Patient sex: F
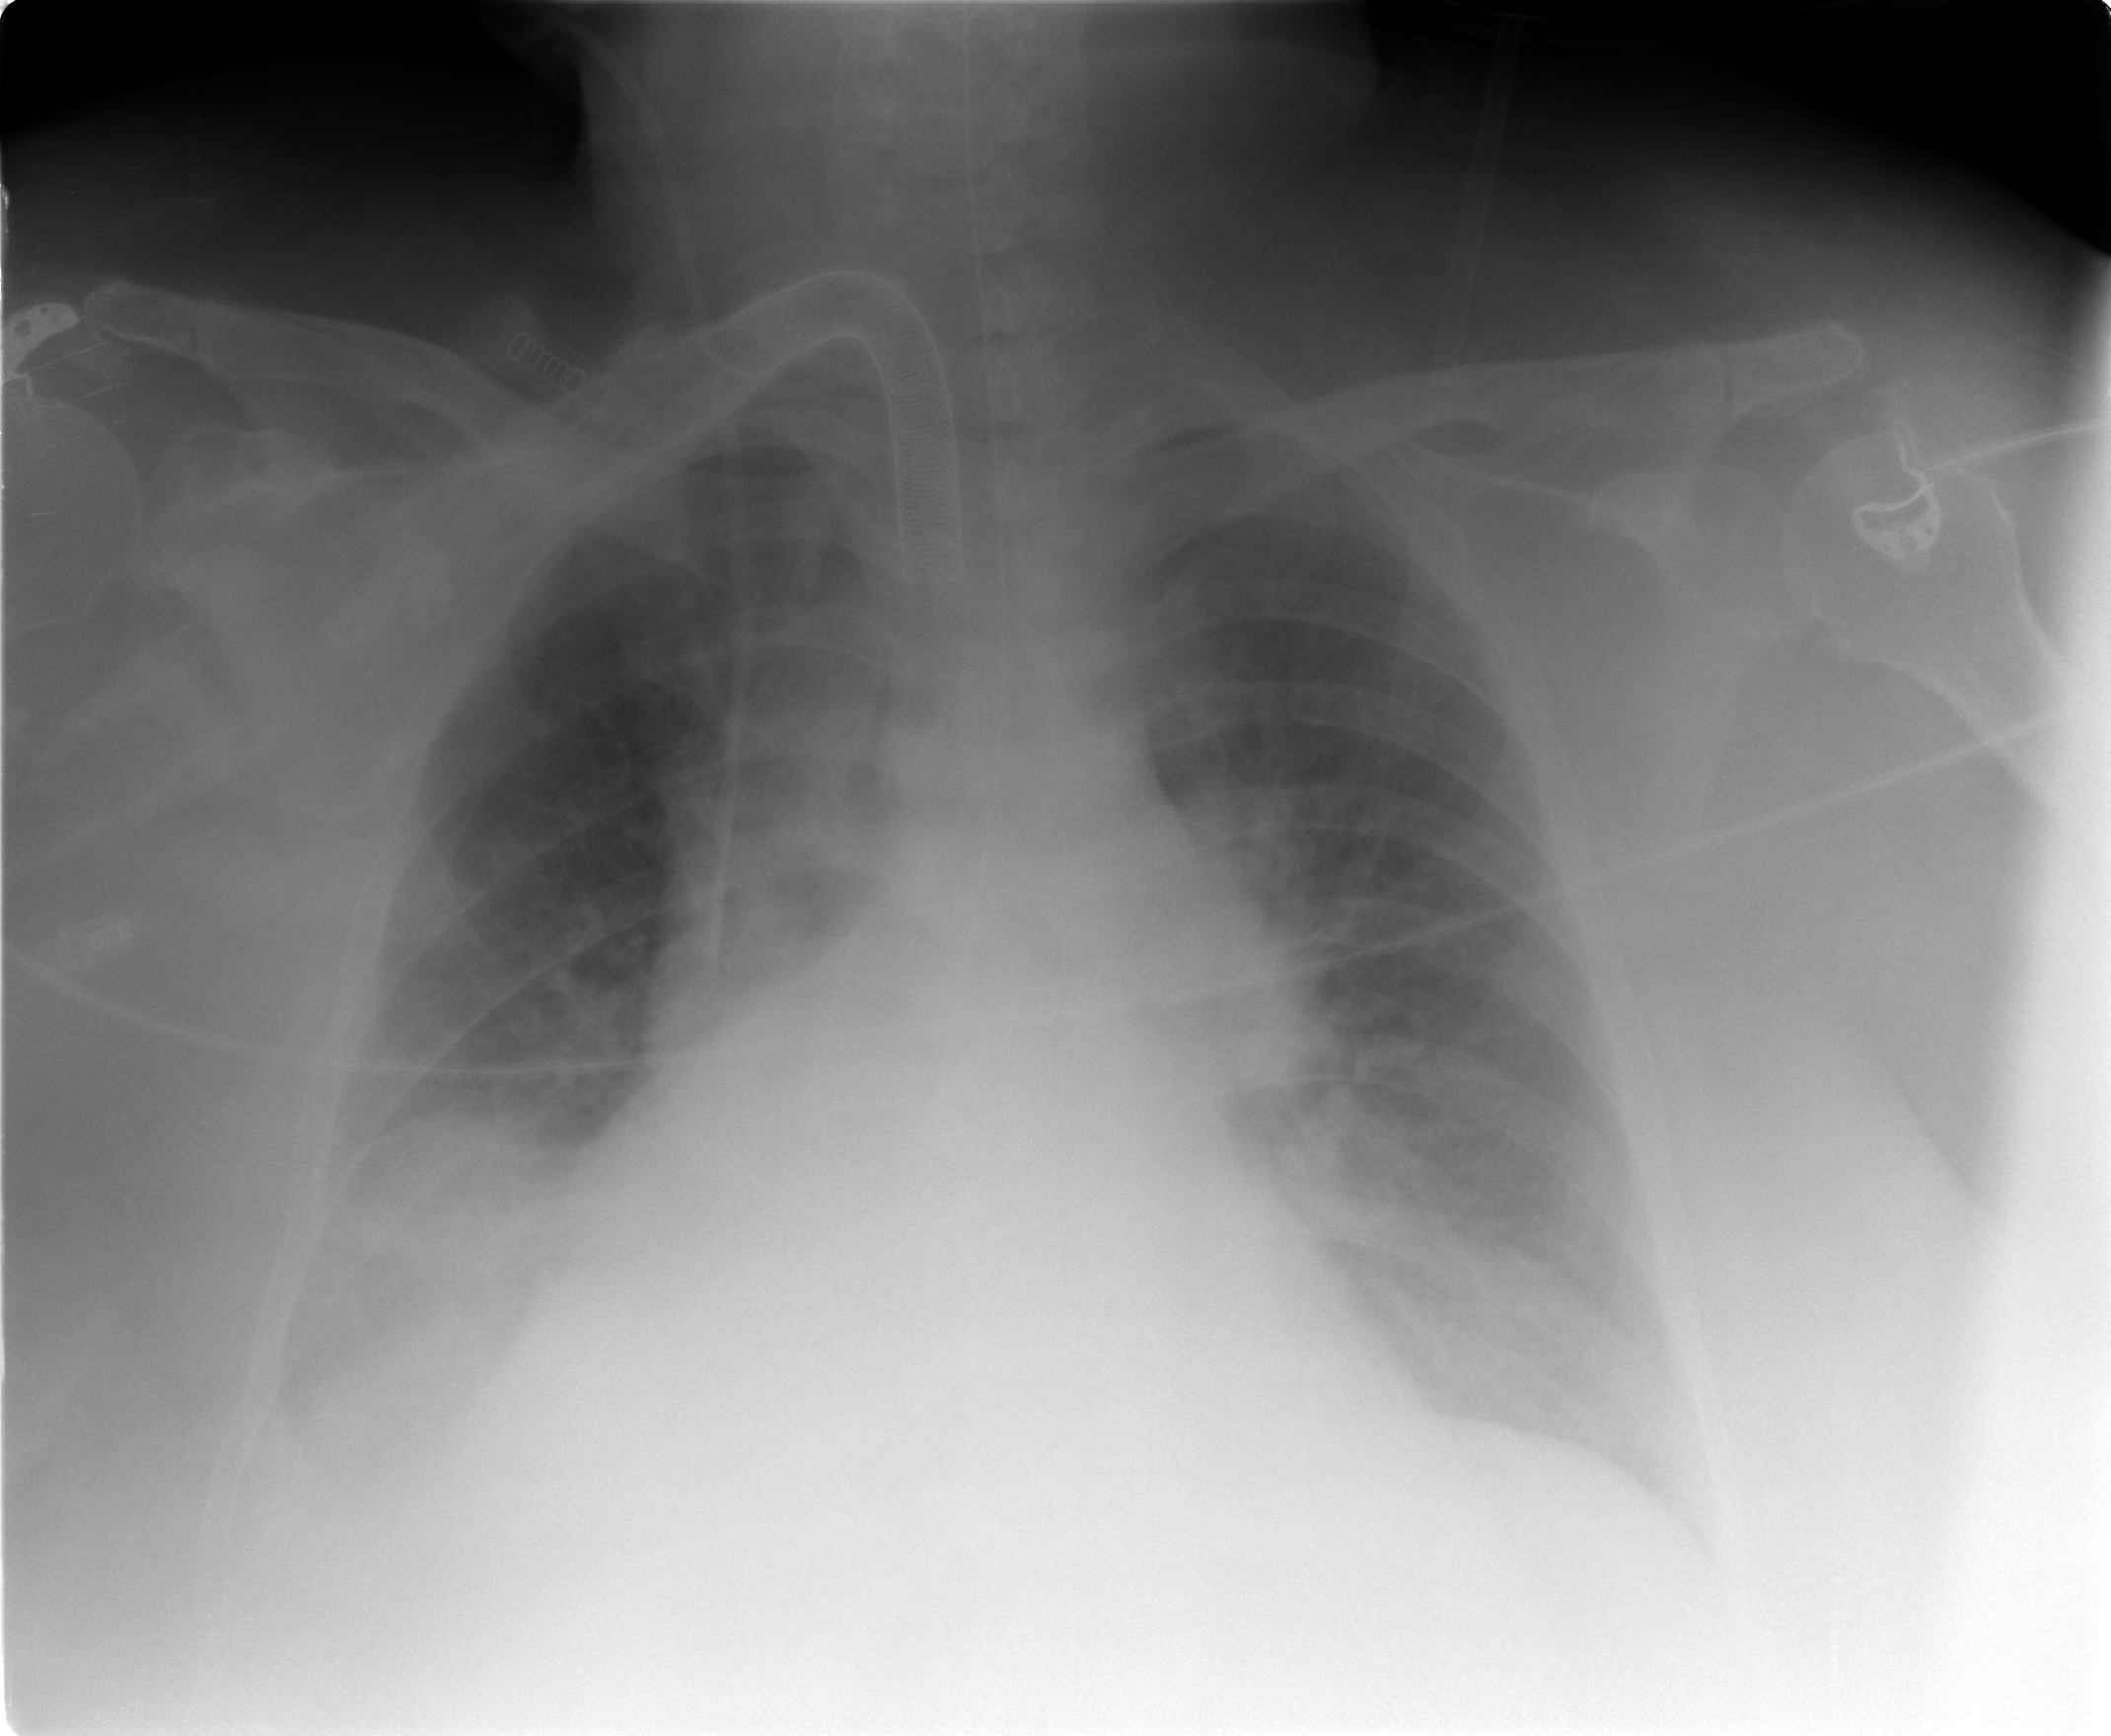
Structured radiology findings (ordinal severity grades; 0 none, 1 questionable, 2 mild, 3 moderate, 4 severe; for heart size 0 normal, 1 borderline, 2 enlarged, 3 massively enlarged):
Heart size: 2
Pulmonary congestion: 2
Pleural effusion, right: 2
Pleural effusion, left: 0
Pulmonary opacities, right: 1
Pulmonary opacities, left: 0
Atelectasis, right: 2
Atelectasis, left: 2